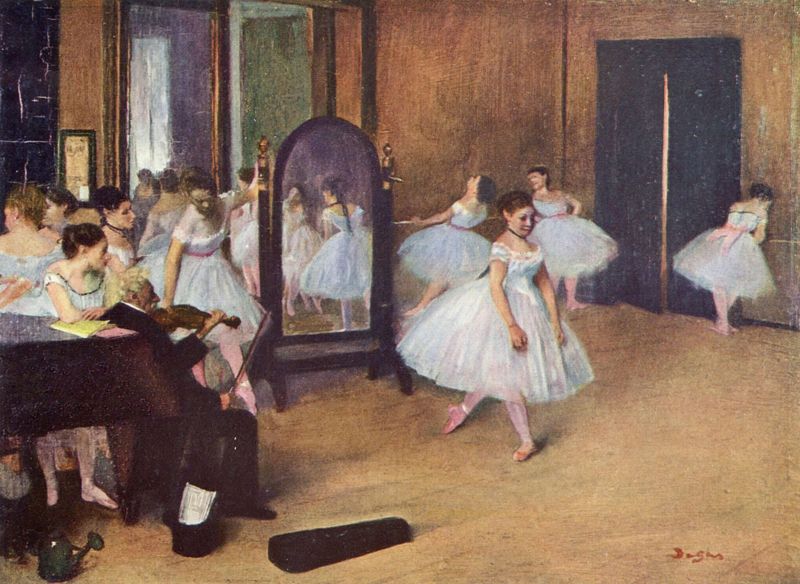
Titel: Der Tanzsaal
Künstler: Edgar Degas
Standort: New York (New York)
Institution: The Metropolitan Museum of Art
Schlagwörter: blau, flügel, gemälde, mann, weiß, frauen, grün, impressionismus, mädchen, sitzen, braun, degas, edgar degas, fenster, frankreich, frau, kleid, kleider, kreide, licht, paris, pastell, raum, renoir, schwarz, tisch, tür, zimmer, dame, malerei, rock, tanz, zylinder, alt, anzug, wand, arme, spitze, bild, schauen, signatur, spiegel, vorhang, spiegelung, boden, figur, interieur, pose, aufführung, bühne, musik, musiker, tanzen, tänzerin, tänzerinnen, locken, rosa, kinder, kanne, sprung, schrift, balett, ballerina, ballerinas, ballet, ballett, lehrer, parkett, probe, röcke, schuhe, schule, spiegelbild, tanzsaal, tanzschule, tanzstunde, tutu, tüll, tütü, unterricht, vortanzen, üben, übung, lila, klein, türe, signiert, ballettschuhe, dehnen, dielen, saal, training, vorbereitung, vorführung, figuren, holzboden, spielen, zopf, klavier, notenheft, piano, manet, flügeltür, impression, pakett, pink, spiel, greis, heft, übungen, diagonal, geige, geigenspieler, geiger, violine, knicks, fröhlich, stange, geöffnet, klassik, tänzer, biegen, musikant, klassisch, grazil, studio, giesskanne, spannung, spalt, türspalt, proben, gieskanne, tanzraum, ballarina, goöd, pas de deux, elevin, ballettübung, geigenkasten, posee, tanzübung, violinenkasten, übuung, roter gürtel, #, große tür